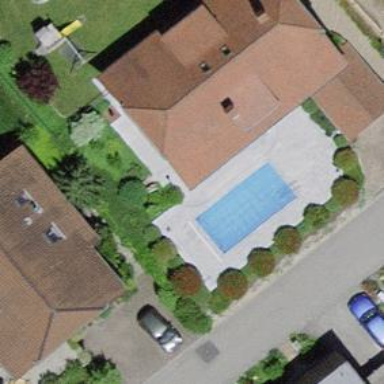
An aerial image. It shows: Simple and straightforward house.